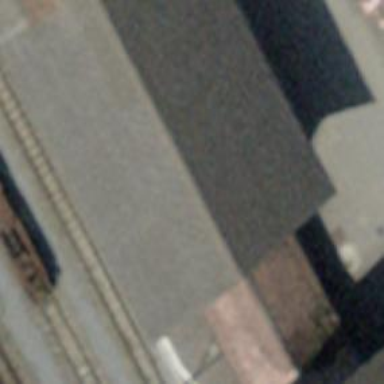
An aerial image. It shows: Building with ridged roof.